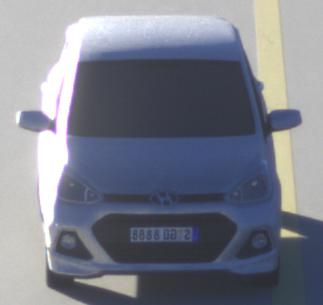
Make: Hyundai
Model: i10
Detailed model: Gen. 2
Model produced from: 2013
Model produced until: 2019
Doors: 5
Color: white
Road condition: dry road
Daytime: sunrise or sunset
Contrast: high contrast